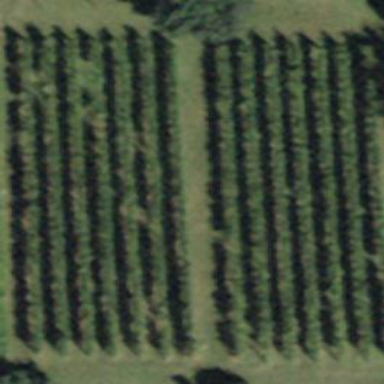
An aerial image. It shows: Beautiful vineyard in the countryside.